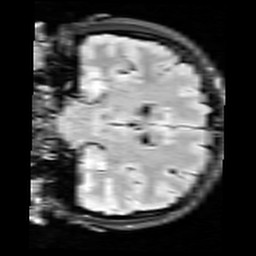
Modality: FLAIR
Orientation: coronal
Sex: female
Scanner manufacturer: siemens
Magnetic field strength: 3 T
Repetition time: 10 s
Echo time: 0.09 s